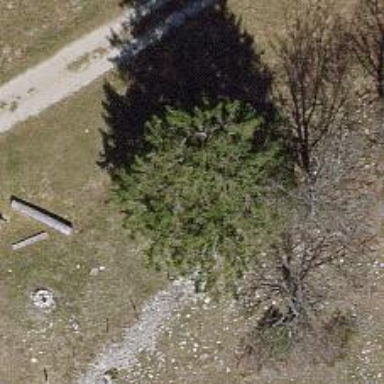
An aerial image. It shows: Beautiful tree in nature.